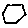
Label: hexagon